Interaction volume radius: 5 \u00c5
Interaction volume height: 35 \u00c5
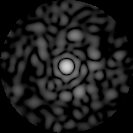
Disorder parameter: 0.8547